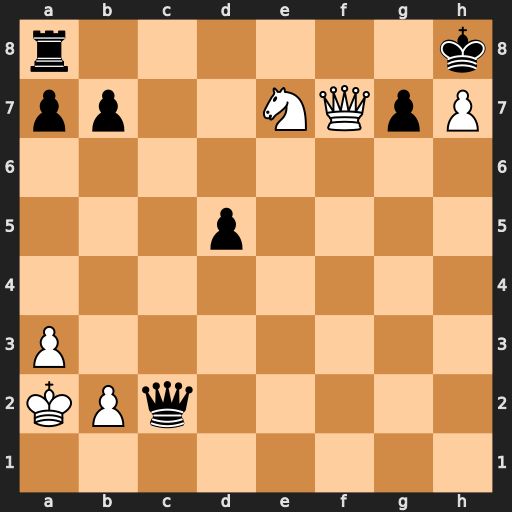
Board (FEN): r6k/pp2NQpP/8/3p4/8/P7/KPq5/8
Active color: w
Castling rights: -
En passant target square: -
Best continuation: Qg8+ Rxg8 hxg8=Q#